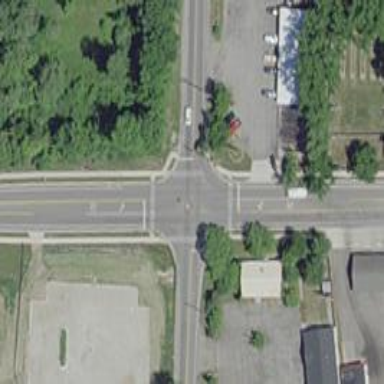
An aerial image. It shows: Marked road crossing.